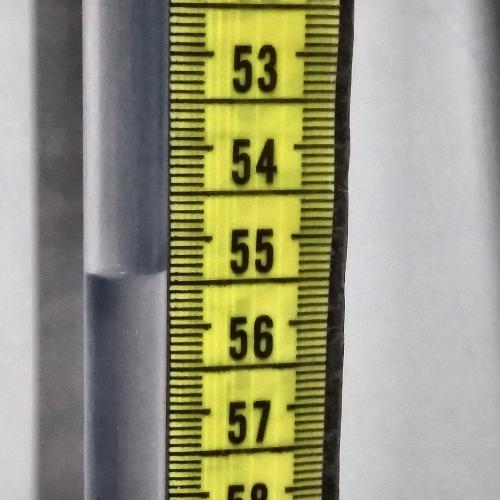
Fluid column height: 55.4 cm